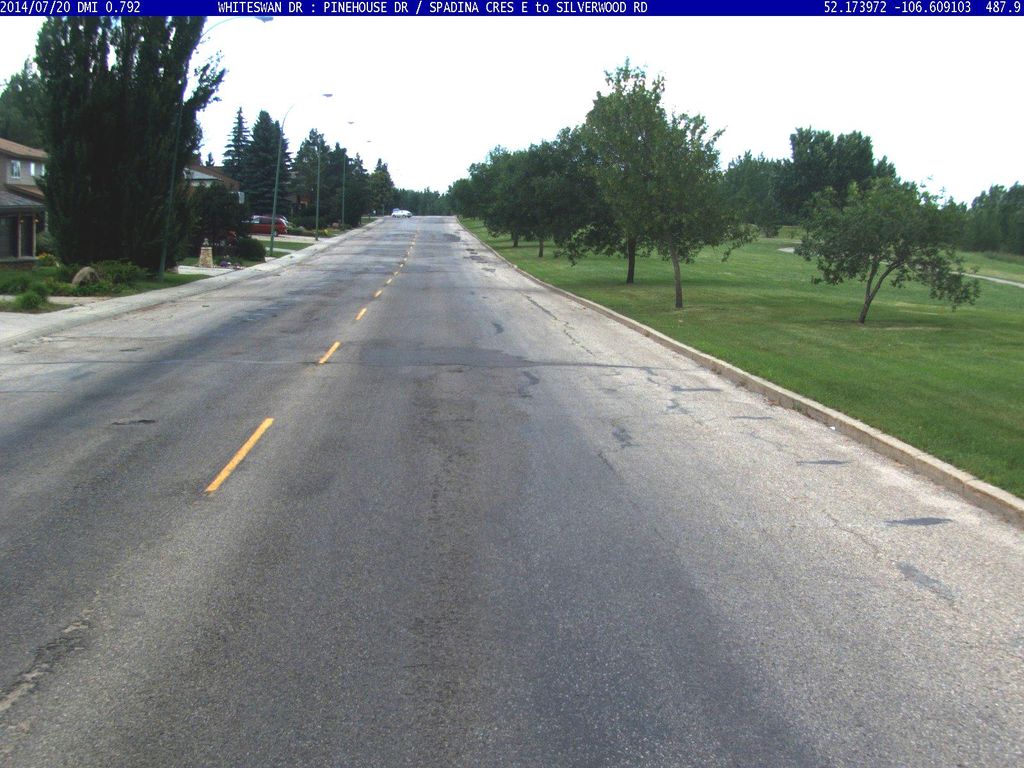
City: saskatoon